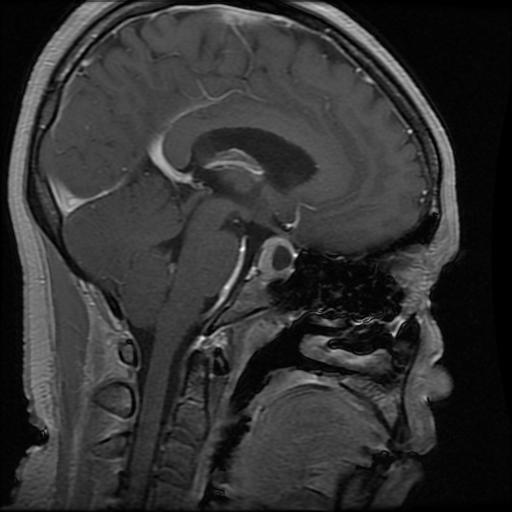
Label: pituitary